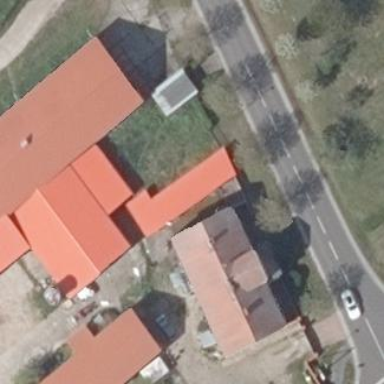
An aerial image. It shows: Farm building.